Interaction volume radius: 5 \u00c5
Interaction volume height: 10 \u00c5
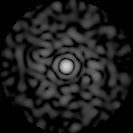
Disorder parameter: 0.8942